Field crop: maize
Growth stage: 1
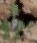
Species: chenopodium